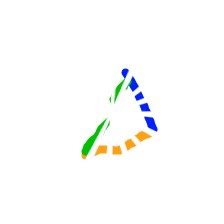
Shape: triangle